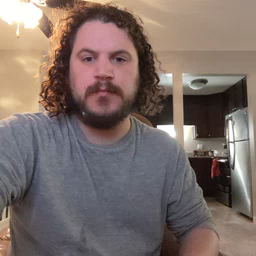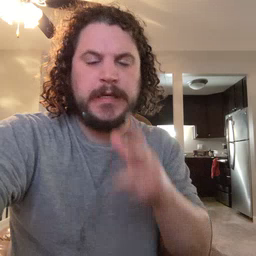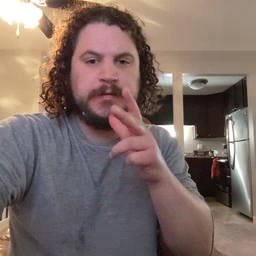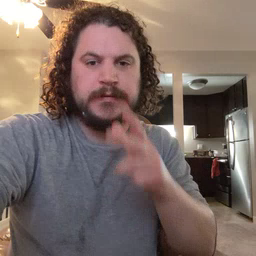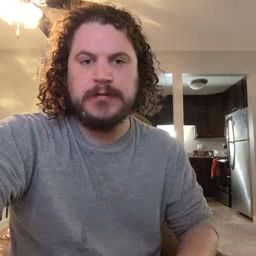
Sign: hen